Question: I developed a simple RSS fetcher application that parses an XML RSS feed from a programmer-provided website and displays the articles in the Master View Controller and the UIWebView in a Detail View Controller. I custom set-up a personal server to render the RSS article selected in the master table view (for certain reasons) as a PDF. However, this obviously takes some time on the server end, unless the selected table view cell has already been rendered as a PDF on the server end. My server and blog don't talk to one another (and can't, for other reasons), so I can't pre-render the PDFs as I create the blog posts. The PDF render must be done from the application itself.
I decided to use Grand Central Dispatch to create a separate thread to talk to the server and render the PDFs before the user can select an arbitrary cell to see the post. Here is the code I used to create the queue.
'dispatch_queue_t networkQueue = dispatch_queue_create("com.company.networkQueue", NULL);'
...and the code I used to create the new thread...
'dispatch_async(networkQueue, ^{ [self cachePDFRequests]; });'
...here is my cachePDFRequests method that is called in the block request...
'''
- (void) cachePDFRequests {
NSURL *myURL;
NSString *cacheUrl;
NSURLRequest *request;
for (int i = 0; i <= feeds.count; i++) {
cacheUrl = [feeds[i] objectForKey:@"link"];
cacheUrl = [cacheUrl stringByReplacingOccurrencesOfString:@" " withString:@""];
cacheUrl = [cacheUrl stringByReplacingOccurrencesOfString:@"
" withString:@""];
NSString *fullUrl = [NSString stringWithFormat:@"http://myserver.com/render.php?url=%@", cacheUrl];
myURL = [NSURL URLWithString:fullUrl];
request = [NSURLRequest requestWithURL:myURL];
[cacheView loadRequest:request];
}
}
'''
Note: cacheView is a UIWebView that is not on any UI...it is just an ivar of my Master VC class.
So, when I run the 'dispatch_async()' function in -[viewDidLoad], it runs the -[cachePDFRequests] method and the for() loop inside of it, then throws SIGABRT on my newly-created thread. Please ask any questions as necessary. Let me know if I need to include any code that I haven't already provided.
Here is a picture of the SIGABRT error that appears whenever I run the GCD thread:

Thanks in advance!
P.S. I used to run 'cacheView = [[UIWebView alloc] init];' in an if() loop if the cacheView was set to nil...that used to throw the SIGABRT error. Now, it has no references to code in my Master View Controller after I removed that line.
EDIT: Here is the code for what the feeds mutable array is containing:
'''
- (void)parser:(NSXMLParser *)parser didEndElement:(NSString *)elementName namespaceURI:(NSString *)namespaceURI qualifiedName:(NSString *)qName {
if ([elementName isEqualToString:@"item"]) {
[item setObject:title forKey:@"title"];
[item setObject:link forKey:@"link"];
[feeds addObject:[item copy]];
}
'''
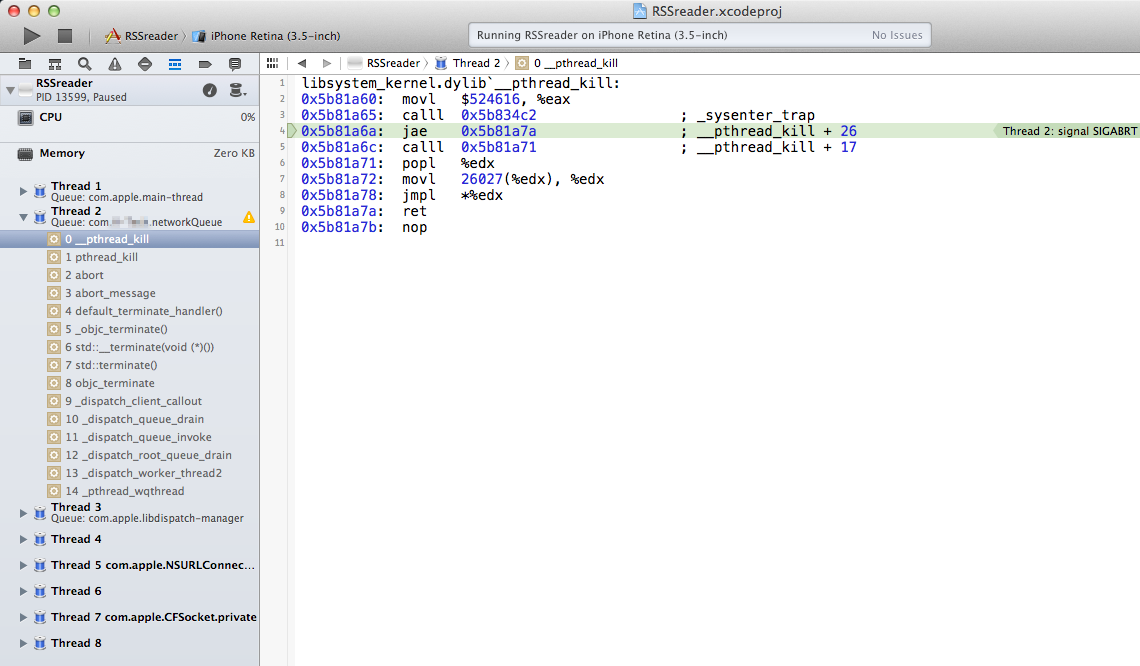
Answer: It looks like you are accessing 'feeds' out of bounds. 'NSArray' will throw an exception if you try to access it with an index that is outside of its bounds, and that is exactly what the backtrace indicates. This is the correct way to loop over an array with indices starting with 0:
'''
for (int i = 0; i < feeds.count; i++) // Notice that it uses < instead of <= as comparator
'''
As a side note, there is no such thing as an 'if()' loop.